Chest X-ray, PA view. Patient: 62 years old, sex M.
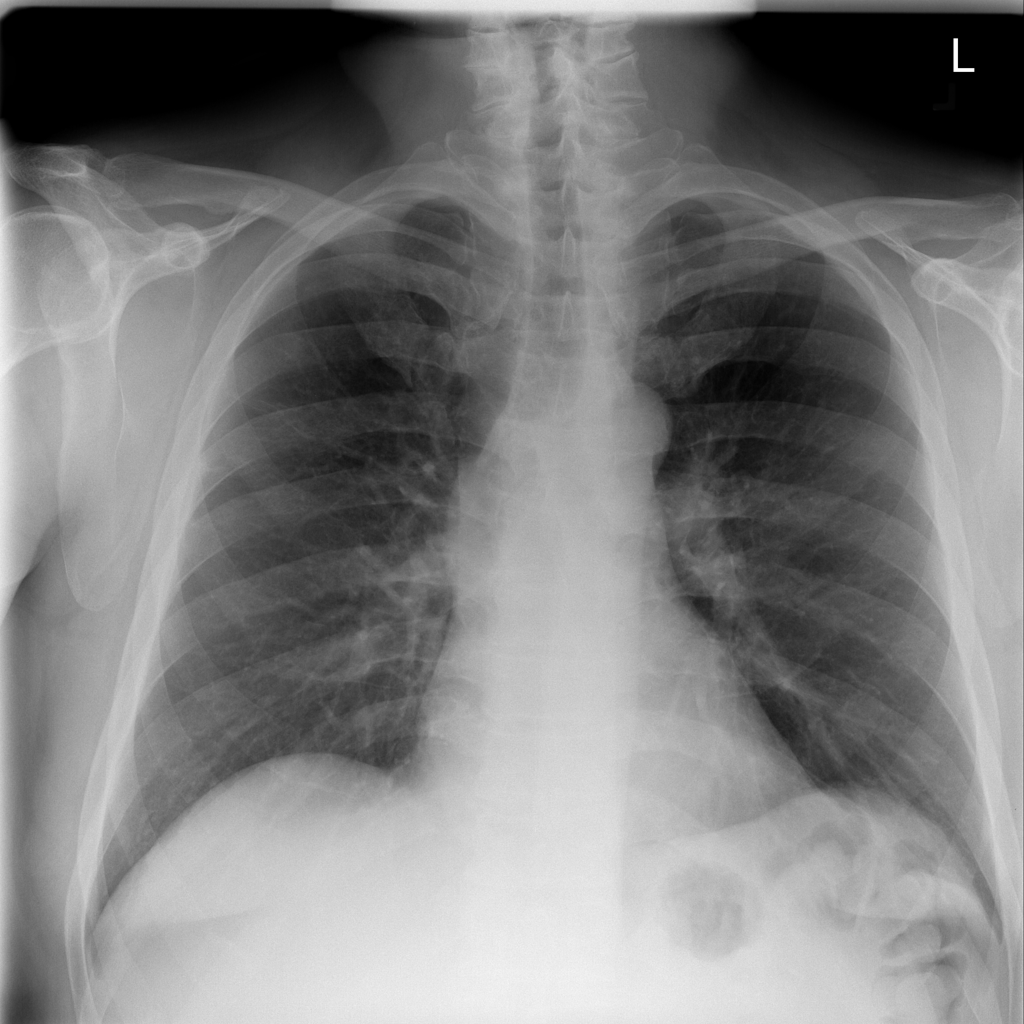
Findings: No Finding